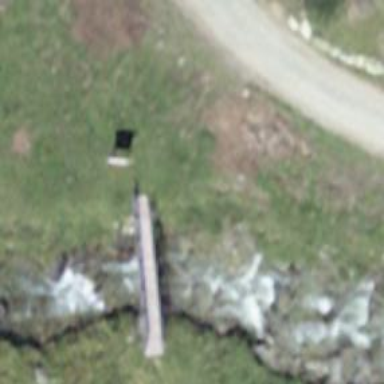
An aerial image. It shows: Path on bridge with excellent trail visibility.